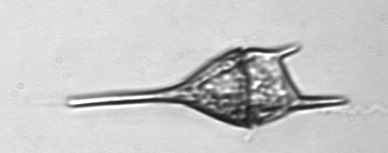
Label: Tripos_lineatus